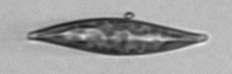
Label: Pleurosigma